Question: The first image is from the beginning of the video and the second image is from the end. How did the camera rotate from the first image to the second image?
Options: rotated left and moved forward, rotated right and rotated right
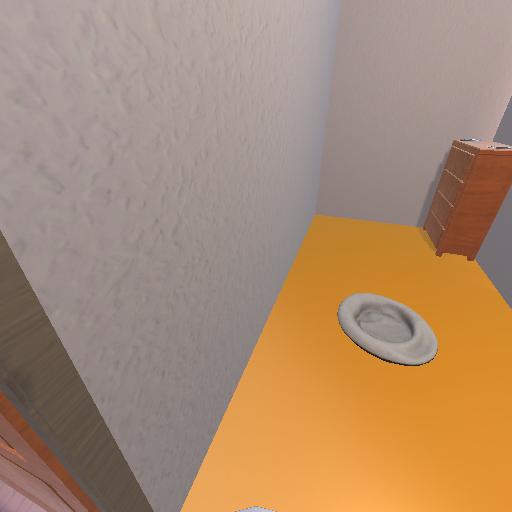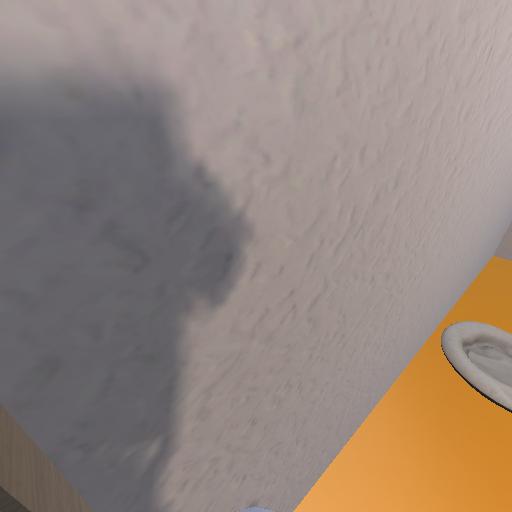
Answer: rotated left and moved forward